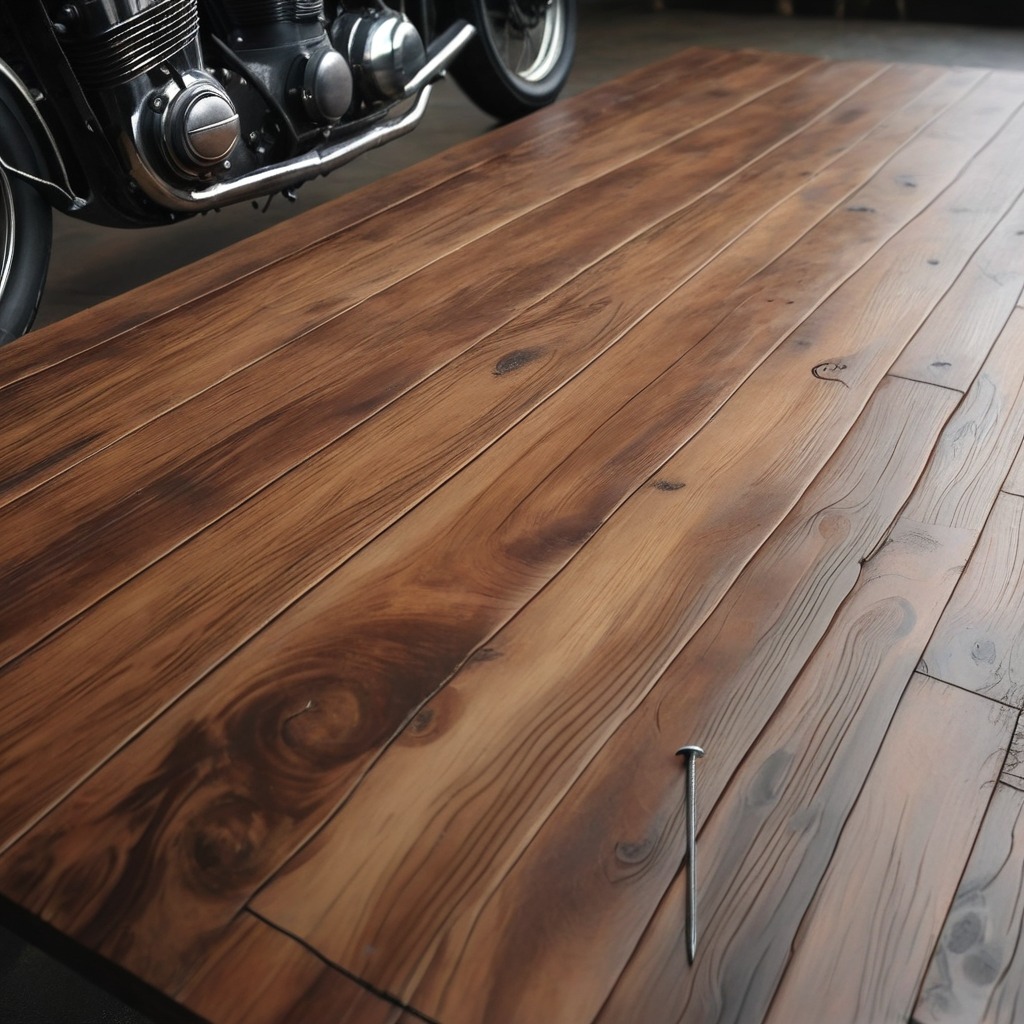
A nail is lying on the wooden table in the garage.